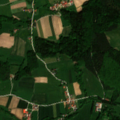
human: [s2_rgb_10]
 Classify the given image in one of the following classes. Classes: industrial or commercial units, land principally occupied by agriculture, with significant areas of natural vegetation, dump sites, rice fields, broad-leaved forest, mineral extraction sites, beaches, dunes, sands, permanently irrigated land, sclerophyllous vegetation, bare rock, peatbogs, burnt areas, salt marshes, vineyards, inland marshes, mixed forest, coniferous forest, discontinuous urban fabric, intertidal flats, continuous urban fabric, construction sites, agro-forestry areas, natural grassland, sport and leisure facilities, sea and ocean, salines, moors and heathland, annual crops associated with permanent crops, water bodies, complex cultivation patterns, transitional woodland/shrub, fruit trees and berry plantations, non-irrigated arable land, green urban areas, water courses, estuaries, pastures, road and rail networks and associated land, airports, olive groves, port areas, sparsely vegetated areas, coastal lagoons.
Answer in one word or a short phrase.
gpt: discontinuous urban fabric, non-irrigated arable land, pastures, complex cultivation patterns, land principally occupied by agriculture, with significant areas of natural vegetation, broad-leaved forest, mixed forest